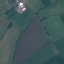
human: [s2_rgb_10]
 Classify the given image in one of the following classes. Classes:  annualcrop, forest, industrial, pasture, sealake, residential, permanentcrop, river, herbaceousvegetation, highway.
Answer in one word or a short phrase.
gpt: Pasture